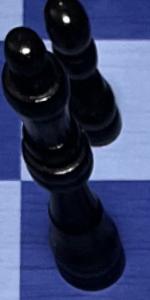
Label: Queen_Black